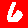
Digit: 6